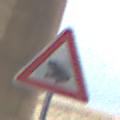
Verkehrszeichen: AmphibienwanderungRechts
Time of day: Midday
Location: Roofed (Beach)
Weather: Overcast
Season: NotSpecified
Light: Natural